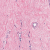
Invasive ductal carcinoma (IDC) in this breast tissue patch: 0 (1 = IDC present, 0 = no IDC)